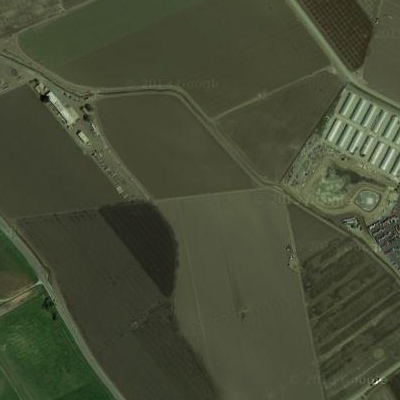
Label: bField